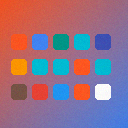
Screen state: on